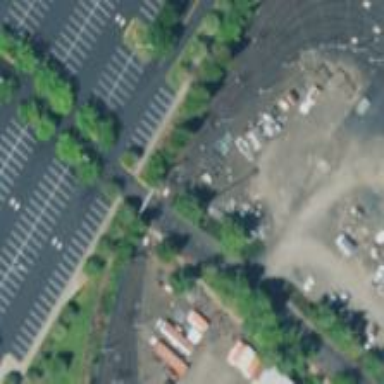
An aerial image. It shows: Light rail service yard with electrified contact lines.